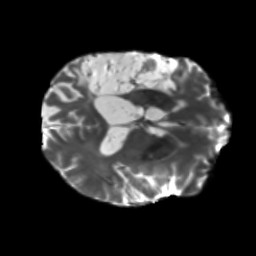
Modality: T2w
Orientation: axial
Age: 47
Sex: male
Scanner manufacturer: siemens
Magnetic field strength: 3 T
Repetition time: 5.25 s
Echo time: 0.08 s